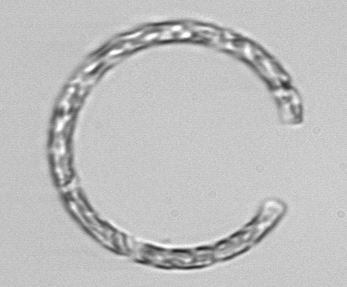
Label: Guinardia_striata